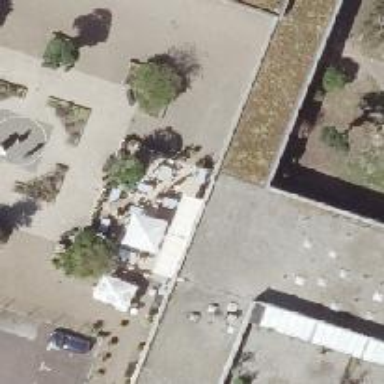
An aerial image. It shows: Restaurant.